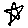
Label: star